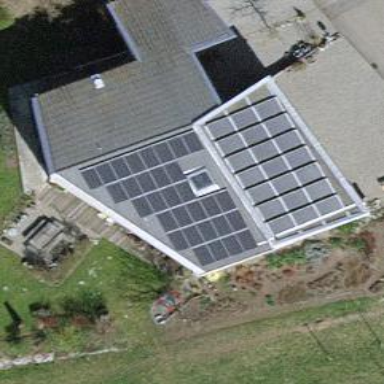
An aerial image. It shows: Solar power generator.